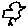
Label: bird